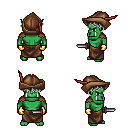
a pixel art fantasy rpg character, male body template, orc, green skin, leather shoulder armor, robe skirt, gray short bangs hairstyle, leather cap, gold gloves, dagger, four views (front, back, left, right), 2x2 character sprite sheet, small pixel art, hard edges, no anti-aliasing